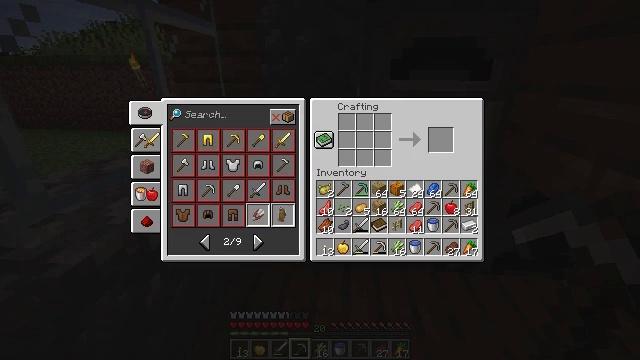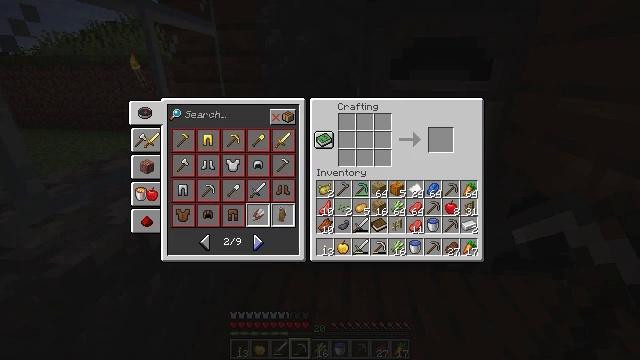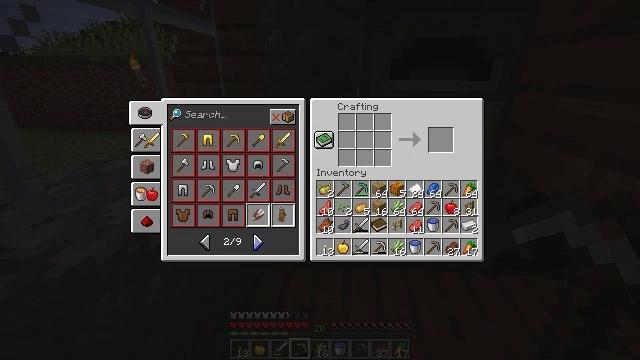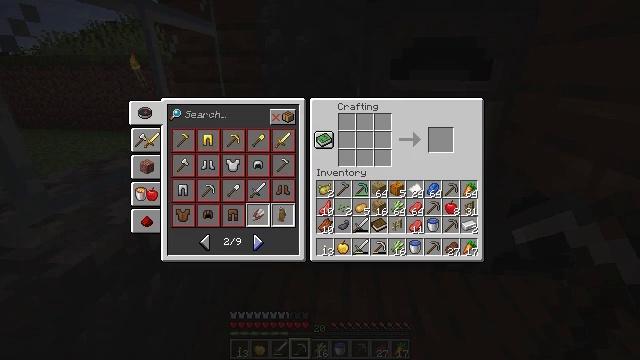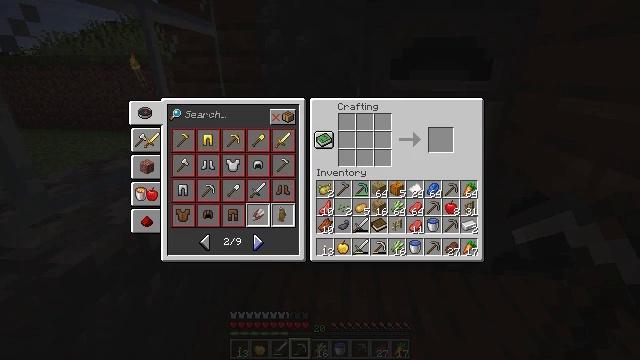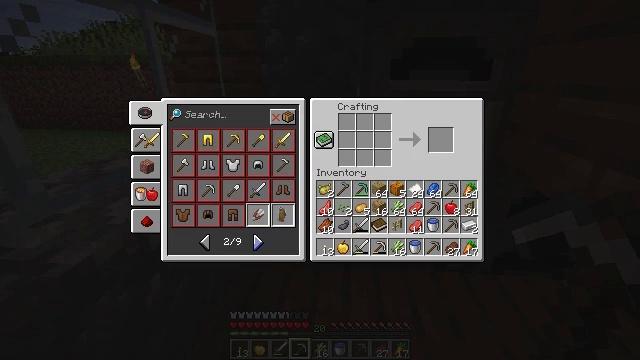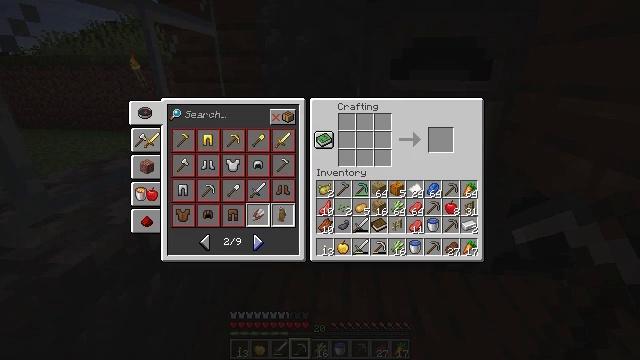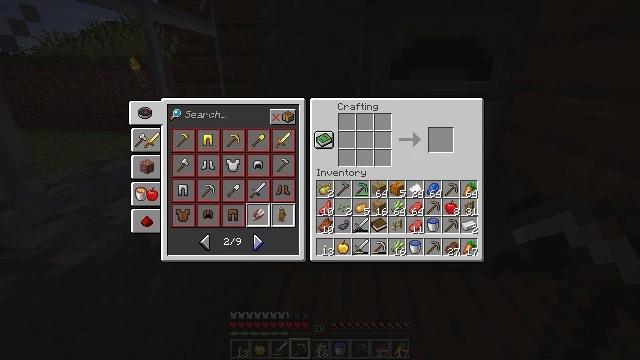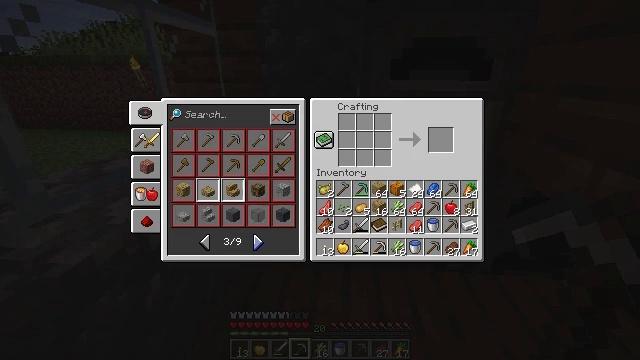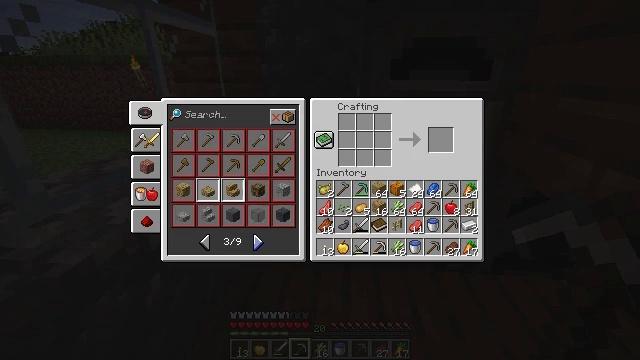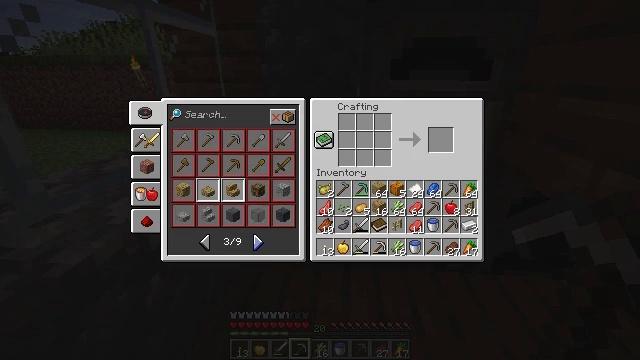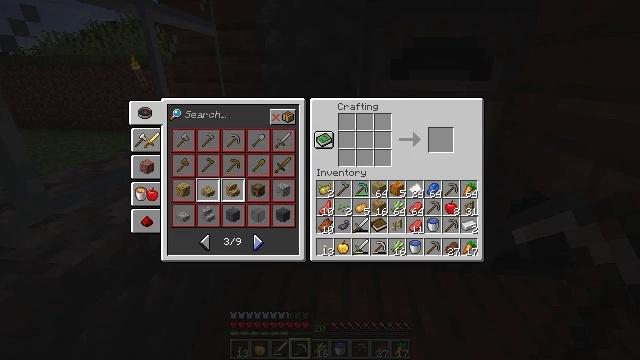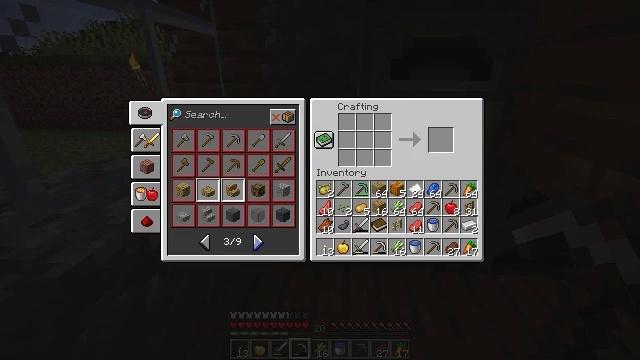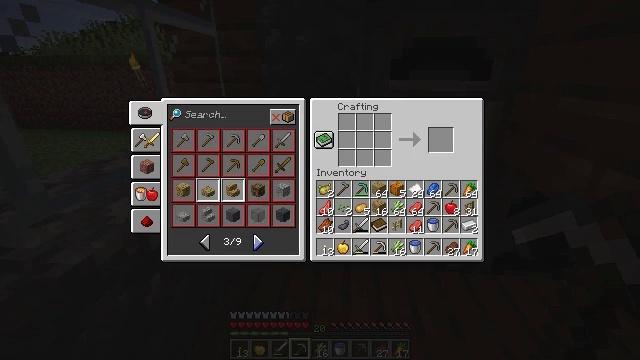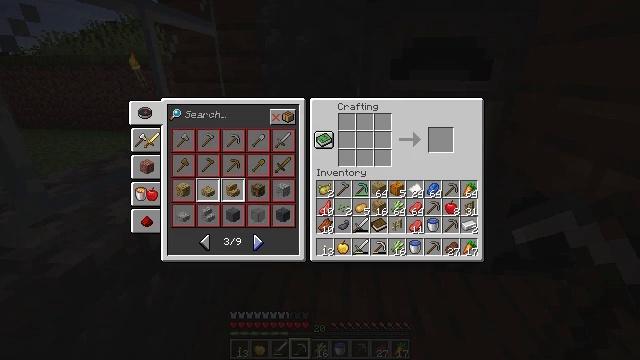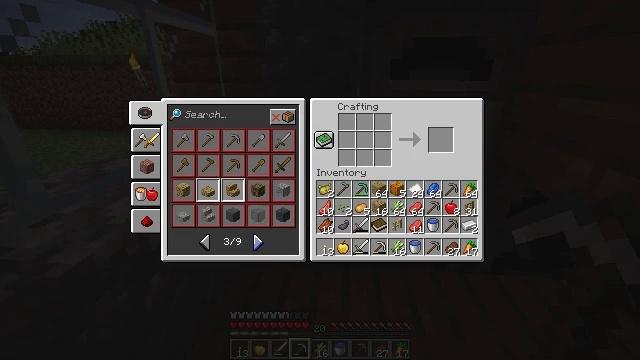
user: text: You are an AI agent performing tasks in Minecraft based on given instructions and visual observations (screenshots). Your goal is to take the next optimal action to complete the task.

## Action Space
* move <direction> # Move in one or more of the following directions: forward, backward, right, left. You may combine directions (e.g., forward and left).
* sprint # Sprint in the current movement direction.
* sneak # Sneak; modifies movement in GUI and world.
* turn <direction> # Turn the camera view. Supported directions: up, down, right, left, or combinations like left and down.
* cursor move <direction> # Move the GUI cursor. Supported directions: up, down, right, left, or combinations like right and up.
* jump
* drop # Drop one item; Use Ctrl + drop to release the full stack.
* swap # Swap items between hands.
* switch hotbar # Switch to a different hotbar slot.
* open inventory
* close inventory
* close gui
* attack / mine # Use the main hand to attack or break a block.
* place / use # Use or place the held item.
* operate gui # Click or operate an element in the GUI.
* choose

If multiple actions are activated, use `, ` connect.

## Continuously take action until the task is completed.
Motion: motion action
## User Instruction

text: Use the crafting grid to assemble a cartography table.
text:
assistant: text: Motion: no_op
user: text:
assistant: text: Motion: no_op
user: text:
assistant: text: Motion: no_op
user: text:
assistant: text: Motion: no_op
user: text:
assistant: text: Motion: no_op
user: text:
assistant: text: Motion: no_op
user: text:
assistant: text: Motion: no_op
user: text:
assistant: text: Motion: operate gui
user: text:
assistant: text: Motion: operate gui
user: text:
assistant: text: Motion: operate gui
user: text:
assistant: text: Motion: no_op
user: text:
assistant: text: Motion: no_op
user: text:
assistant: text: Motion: no_op
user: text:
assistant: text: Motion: no_op
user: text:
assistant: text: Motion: no_op
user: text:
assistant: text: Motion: no_op
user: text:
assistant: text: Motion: no_op
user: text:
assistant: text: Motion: no_op
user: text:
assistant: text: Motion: no_op
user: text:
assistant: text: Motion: no_op
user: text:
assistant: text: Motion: operate gui
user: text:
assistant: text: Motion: operate gui
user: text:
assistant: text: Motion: operate gui
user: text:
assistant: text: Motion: no_op
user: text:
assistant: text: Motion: no_op
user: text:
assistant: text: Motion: no_op
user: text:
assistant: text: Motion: no_op
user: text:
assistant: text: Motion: no_op
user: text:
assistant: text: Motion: no_op
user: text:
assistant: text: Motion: no_op